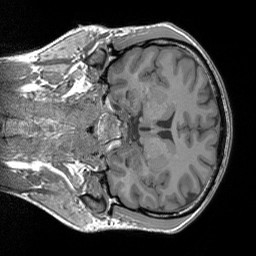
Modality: T1w
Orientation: coronal
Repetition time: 2 s
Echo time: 0.00252 s